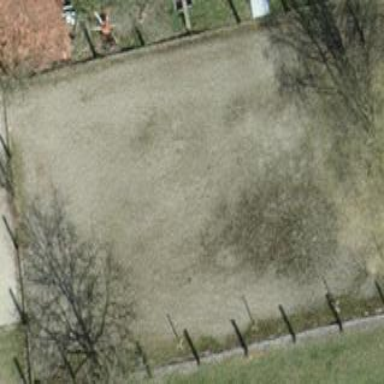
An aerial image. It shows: Equestrian pitch for leisure land sports.